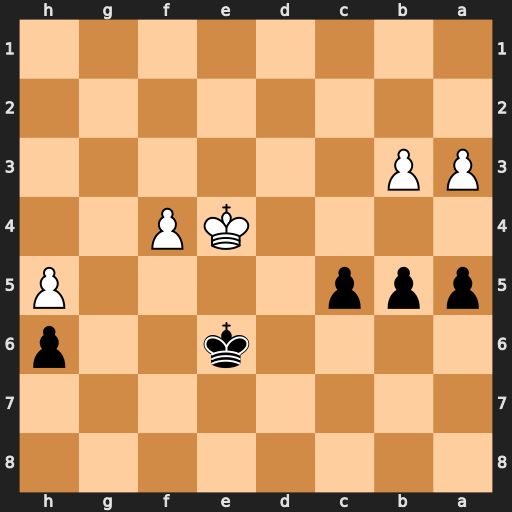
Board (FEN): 8/8/4k2p/ppp4P/4KP2/PP6/8/8
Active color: b
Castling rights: -
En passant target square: -
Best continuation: a4 bxa4 bxa4